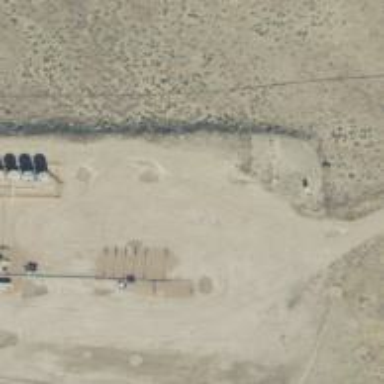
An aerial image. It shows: Petroleum well.